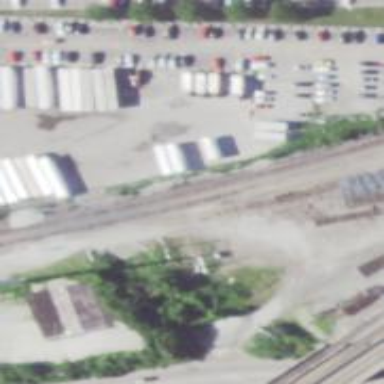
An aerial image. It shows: Abandoned railway bridge over siding service track.